Question: I am using dialogs to send messages to users on my company's intranet. I am currently using a jquery dialog to display the messages.
'''
var alerts = data.d;
$.each(alerts, function(index, notifier) {
var divId = 'div' + index;
var div = '<div id="' + divId + '">' + notifier.Message + '</div>';
$('#alertPlaceHolder').append(div);
$('#' + divId).dialog({
width: 400,
height: 250,
modal: true,
title: notifier.Title + ' [Alert Id # ' + notifier.AlertId + ']',
show: 'slide',
hide: 'explode',
position: {
my: "left top",
at: "left top",
of: 'window'
},
buttons: {
'Ok': function() {
$(this).dialog('close');
}
}
});
});
'''
If there is more than one message, this currently places each dialog on top of each other. How do I get the dialogs to offset each other by 'n'. For example:

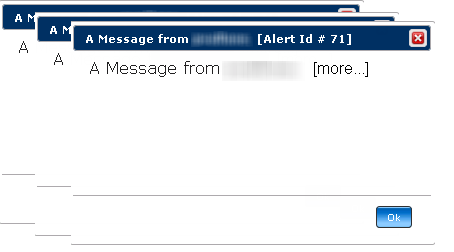
Answer: According to the docs:
> my (default: "center") Type: String Defines which position on the
element being positioned to align with the target element: "horizontal
vertical" alignment. A single value such as "right" will be normalized
to "right center", "top" will be normalized to "center top" (following
CSS convention). Acceptable horizontal values: "left", "center",
"right". Acceptable vertical values: "top", "center", "bottom".
Example: "left top" or "center center". .
Percentage offsets are relative to the element being positioned.
So you can define an offset var inside the '.each' and just doing something like
'my: "left top + " + myOffSet' should do the trick.